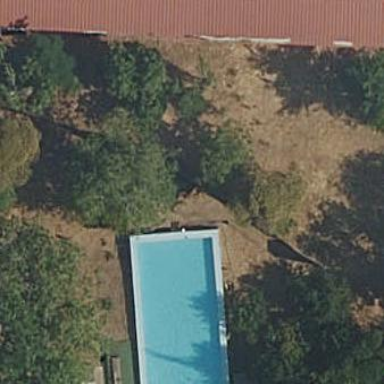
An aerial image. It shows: Swimming pool located in leisure land.